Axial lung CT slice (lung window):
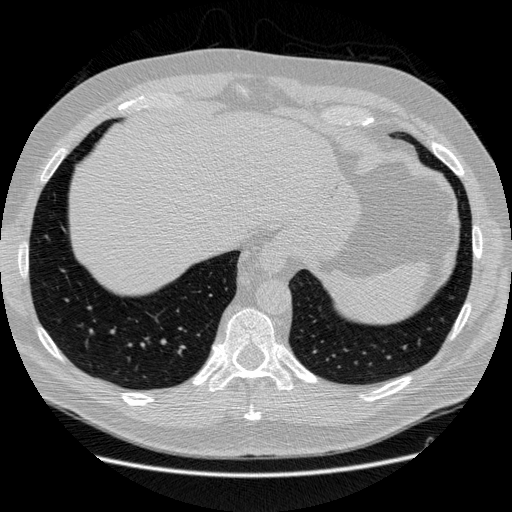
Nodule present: no